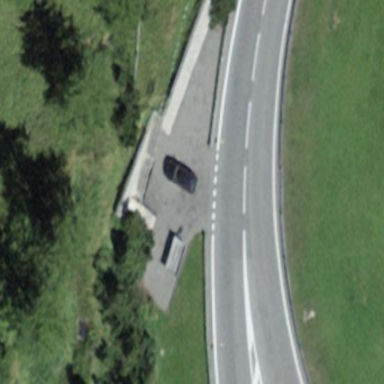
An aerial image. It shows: Parking area with surface.